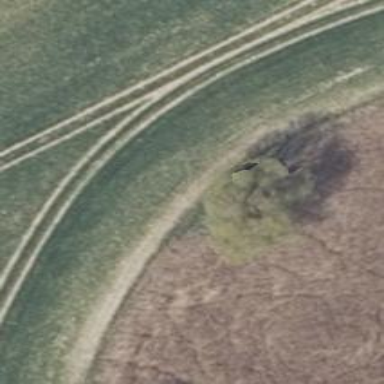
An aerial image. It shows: Deciduous tree with broadleaved leaves.